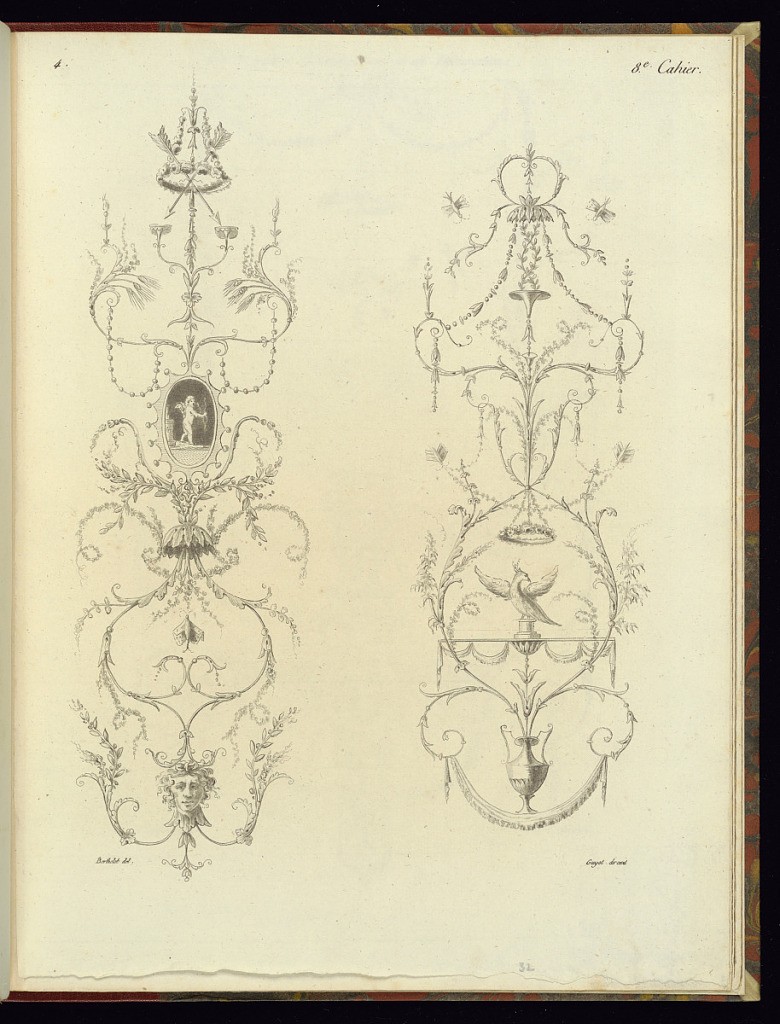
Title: Arabesque Designs
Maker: Berthelot, French, active late 18th century
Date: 1788
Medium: Etching and aquatint on laid paper
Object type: Print
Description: Two vertical arabesque ornament designs with neoclassical motifs, featuring scrolling acanthus leaves, festoons of flowers, leaves, and beads, rosettes, fleurons, foliate branches, wheat, arrows, butterflies, birds, a mask, vase, and an oval miniature with a putto. The plate is numbered and signed.